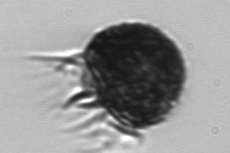
Label: Pelagostrobilidium